Question: Shiny interactivity is not working, the graph shows all the companies together, I need just selected companies. Example: Apple and Microsoft, or Apple, Microsoft and Google.

DATA columns = date, close_price, company
'''
#Uploading data in R
library(shiny)
library(data.table)
library(ggmap)
#Changing date format
stock$date <- as.Date(stock$date, format = "%d/%m/%Y")
#Setting up Shiny
ui <- fluidPage(
titlePanel("companys in stock"),
sidebarLayout(
sidebarPanel(
uiOutput("companyOutput"),
uiOutput("close_price"),
uiOutput("dateOutput")
),
mainPanel(
plotOutput("spatial_plot")
)
)
)
#check box's of company
server <- function(input, output) {
output$companyOutput <- renderUI({
checkboxGroupInput("companyInput", "company",
sort(unique(stock$company)),
selected = "Apple")
})
#date range
output$dateOutput <- renderUI({
dateRangeInput("date", label = "Date range", start = "2000-01-01",
end = "2017-07-31")
})
filtered <- reactive({
if (is.null(input$companyInput)) {
return(NULL)
}
stock %>%
filter( company == input$companyInput,
date >=input$date[1] & date <=input$date[2])
})
#spatial plots
output$spatial_plot <- renderPlot({
if (is.null(filtered())) {
return()
}
ggplot(data =stock,aes(x=date,y=close_price,color=company))+geom_line(stat = "identity")+
xlab('Date')+ylab('Closing Price')+
ggtitle('Share Performances of stock 4 Comapnies')
})
}
#shiny ui& server
shinyApp(ui = ui, server = server)
'''
'''
stock <- structure(list(date = c("03/01/2000", "04/01/2000", "05/01/2000",
"06/01/2000", "07/01/2000", "10/01/2000"), code = c("AAPL", "AAPL",
"AAPL", "AAPL", "AAPL", "AAPL"), close_price = c(3.997768, 3.660714,
3.714286, 3.392857, 3.553571, 3.491071), company = c("Apple",
"Apple", "Apple", "Apple", "Apple", "Apple")), row.names = c(NA,
6L), class = "data.frame")
'''
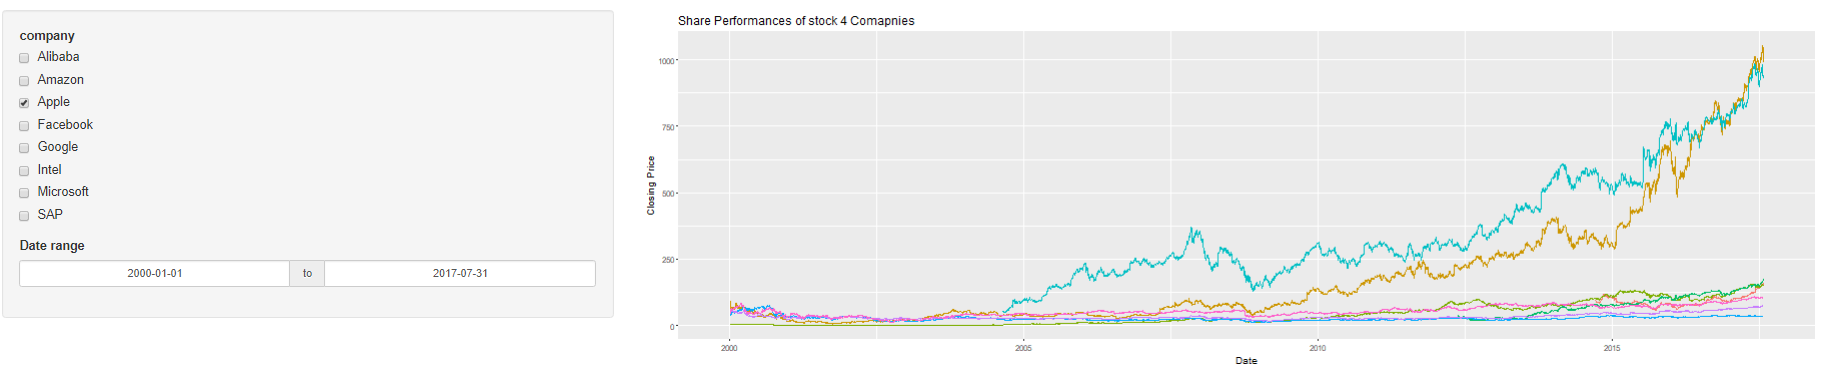
Answer: There are several problems in your code:
- 'filtered()'- 'stock''filtered()''ggplot()'- 'uiOutput()''renderUI()'- 'req()''if''NULL'
I voluntarily replaced 'Apple' by 'Google' sometimes in your data so that you can see that the app works.
Here's the corrected code:
'''
#Uploading data in R
library(shiny)
library(dplyr)
library(ggmap)
stock <-
structure(
list(
date = c(
"03/01/2000",
"04/01/2000",
"05/01/2000",
"06/01/2000",
"07/01/2000",
"10/01/2000"
),
code = c("AAPL", "AAPL",
"AAPL", "AAPL", "AAPL", "AAPL"),
close_price = c(3.997768, 3.660714,
3.714286, 3.392857, 3.553571, 3.491071),
company = c("Apple", "Apple", "Google", "Apple", "Google", "Google")
),
row.names = c(NA,
6L),
class = "data.frame"
)
#Changing date format
stock$date <- as.Date(stock$date, format = "%d/%m/%Y")
#Setting up Shiny
ui <- fluidPage(
titlePanel("companys in stock"),
sidebarLayout(
sidebarPanel(
checkboxGroupInput("companyInput", "company",
sort(unique(stock$company)),
selected = "Apple"),
dateRangeInput("date", label = "Date range", start = "2000-01-01",
end = "2017-07-31")
),
mainPanel(
plotOutput("spatial_plot")
)
)
)
#check box's of company
server <- function(input, output) {
filtered <- reactive({
req(input$companyInput)
stock %>%
filter(company %in% input$companyInput &
date >=input$date[1] & date <=input$date[2])
})
output$spatial_plot <- renderPlot({
req(filtered())
ggplot(data = filtered(), aes(x = date, y = close_price, color = company)) +
geom_line(stat = "identity") +
xlab('Date') +
ylab('Closing Price') +
ggtitle('Share Performances of stock 4 Comapnies')
})
}
#shiny ui& server
shinyApp(ui = ui, server = server)
'''